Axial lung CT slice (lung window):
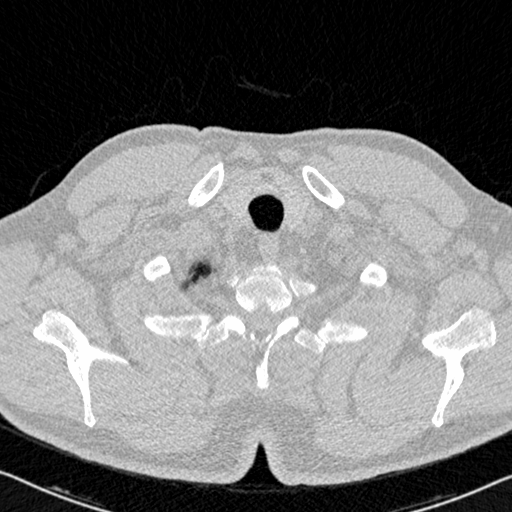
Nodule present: no